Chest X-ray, PA view. Patient: 45 years old, sex F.
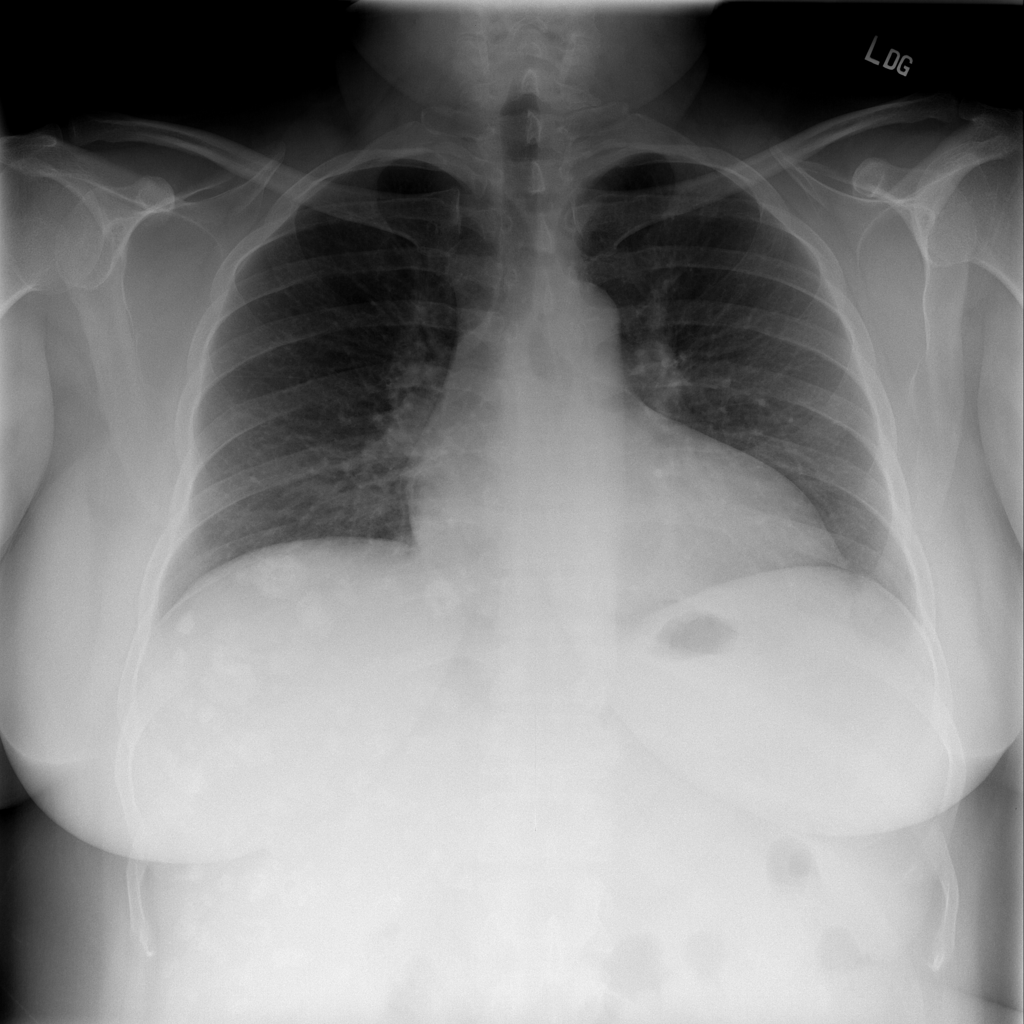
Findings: No Finding